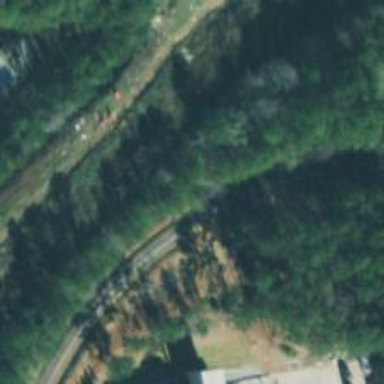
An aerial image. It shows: Disused railway spur service.